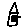
Label: house